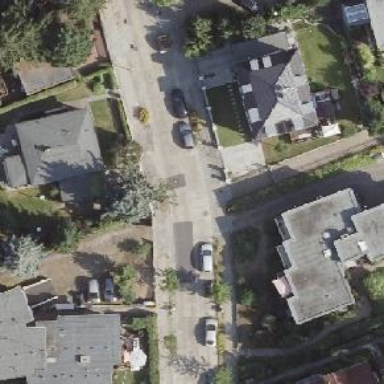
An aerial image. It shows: Residential road with concrete surface. There are sidewalks on both sides.